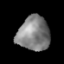
Tissue: lung
Cell type: Epithelial cells
Senescence score: 0.2004
Nuclear area (px): 1073
Mean DAPI intensity: 130.327